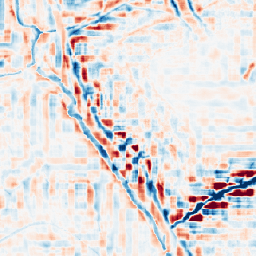
Category: wavelet
Decomposition family: wavelet_reverse_biorthogonal
Decomposition parameters: wavelet: rbio3.5
level: 4
Upsampling method: area
Upsampling parameters: scale: 4
Upsampling scale: 4